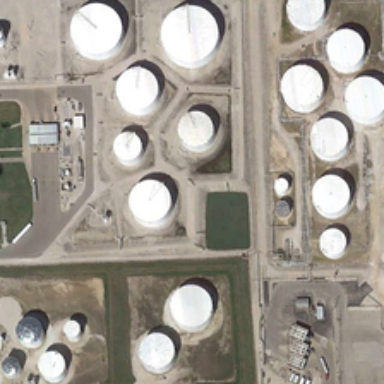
Many white storage tanks are together .